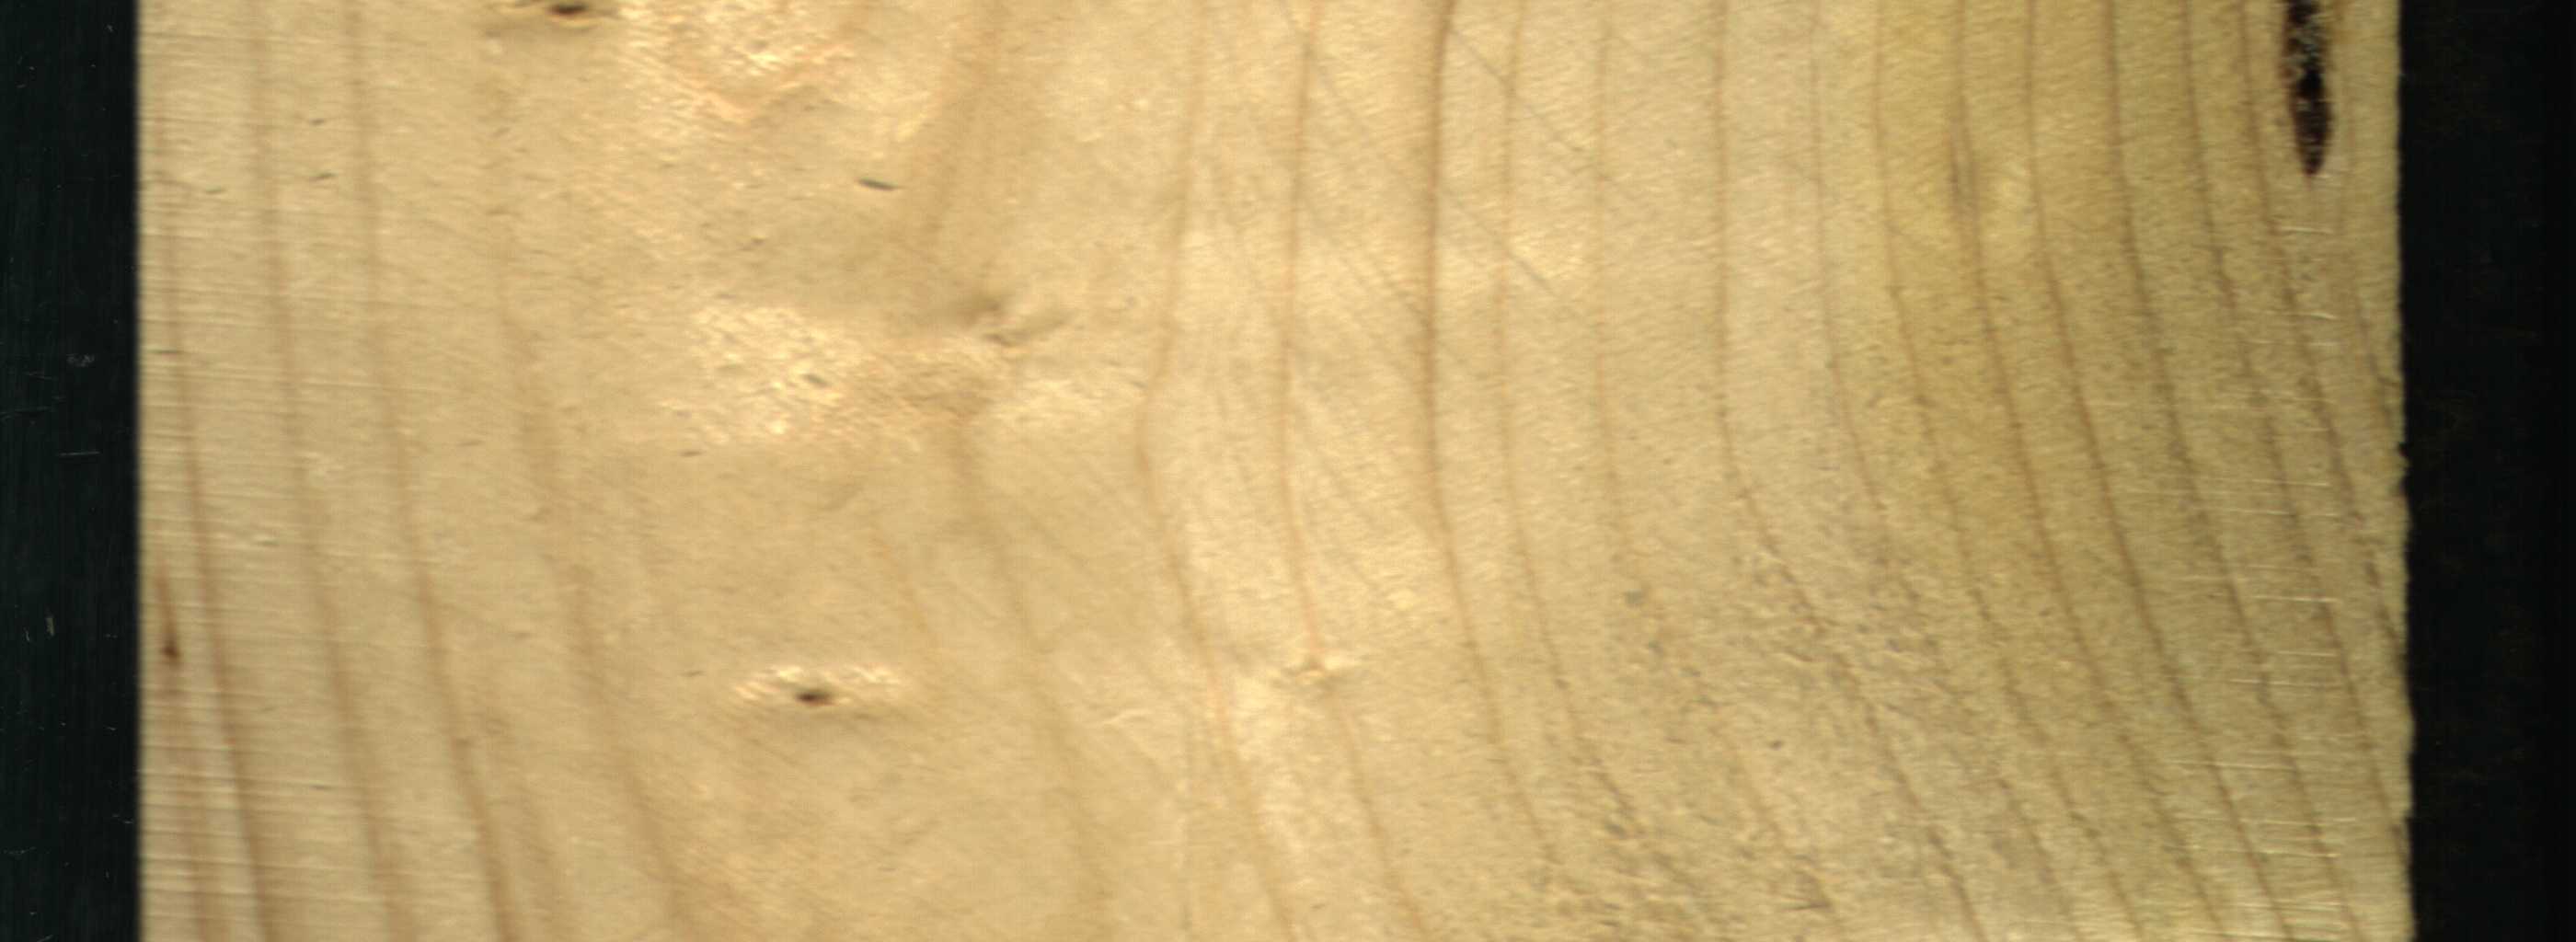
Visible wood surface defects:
resin
Live_Knot
Live_Knot